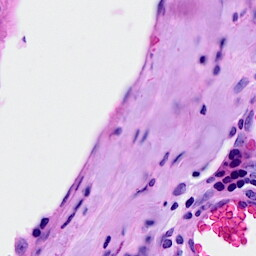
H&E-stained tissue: Breast